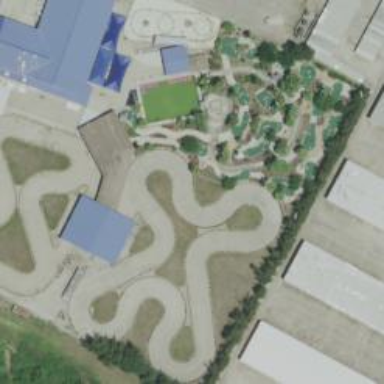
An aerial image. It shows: Karting raceway road for racing enthusiasts.